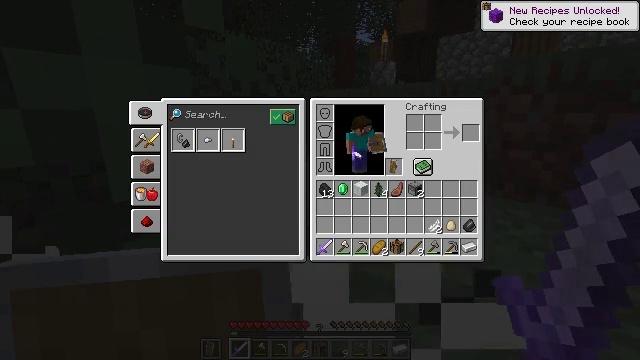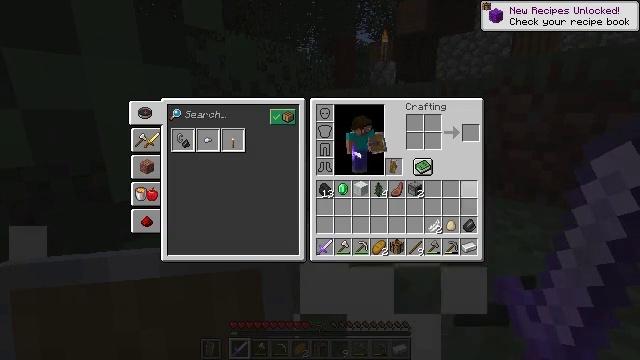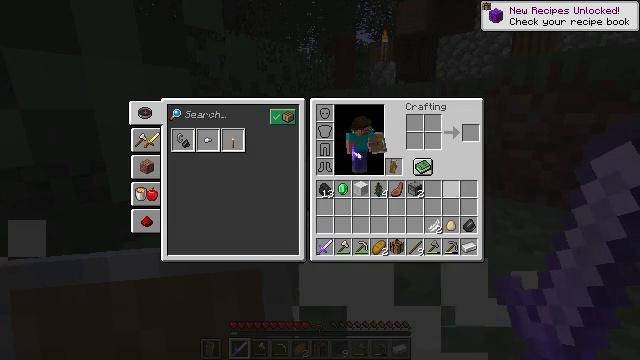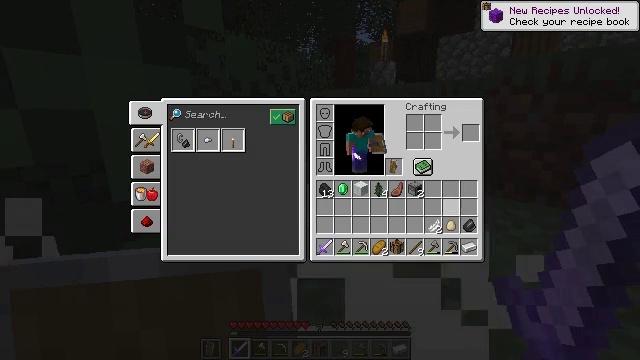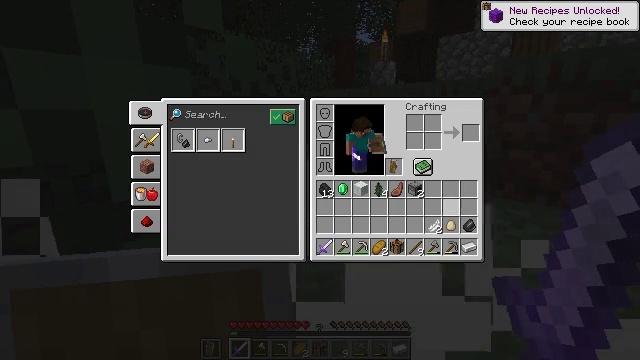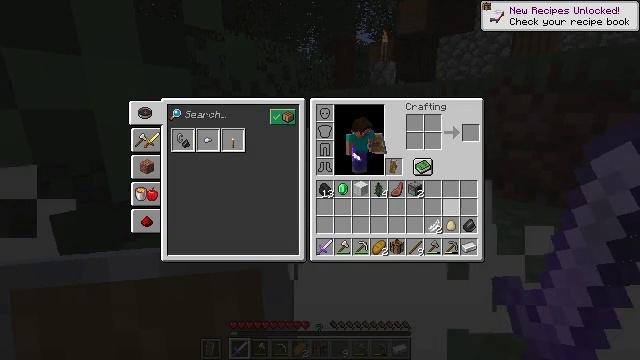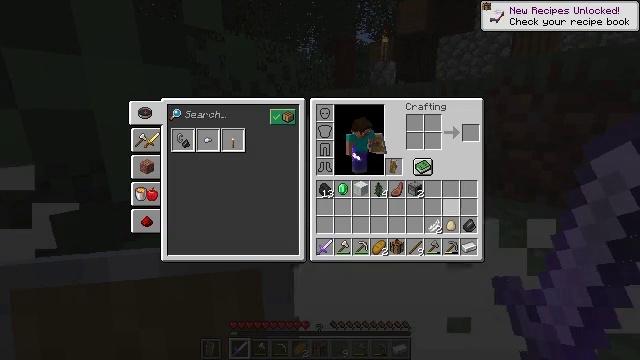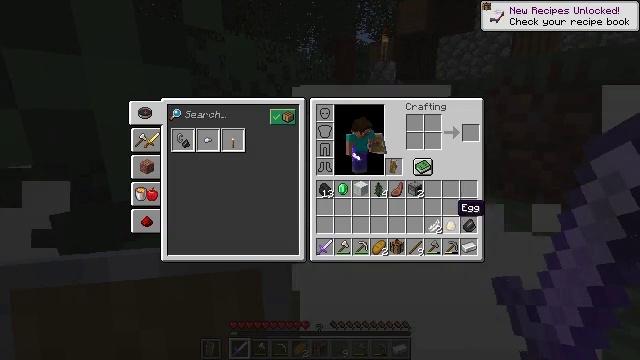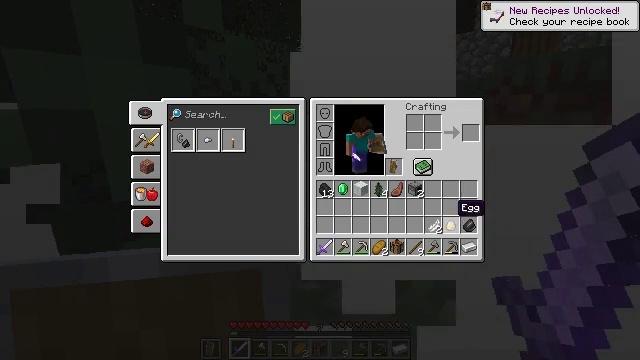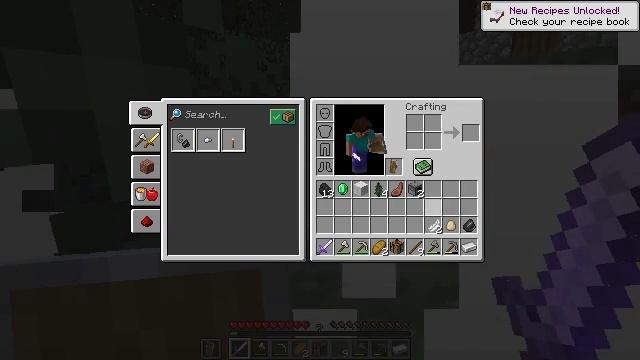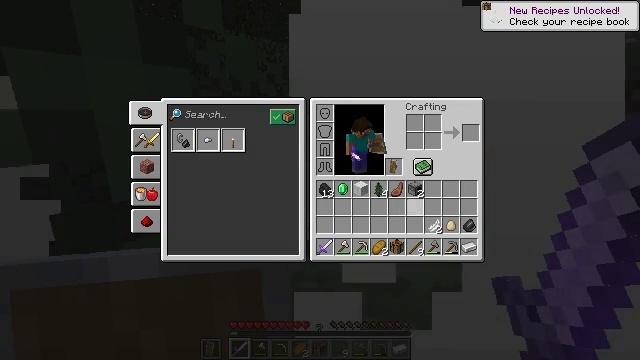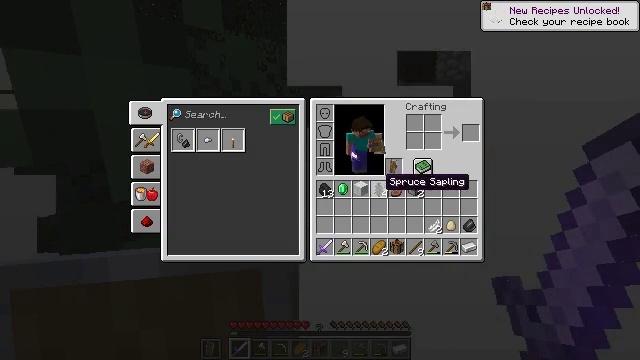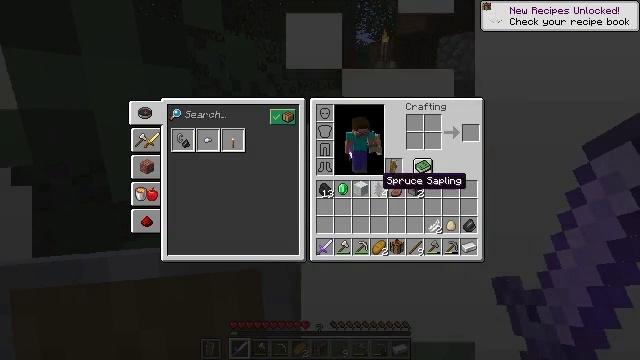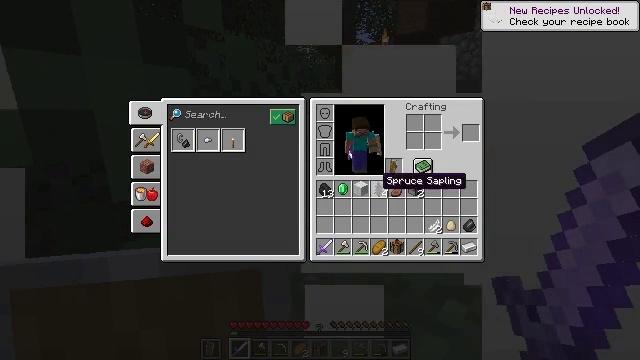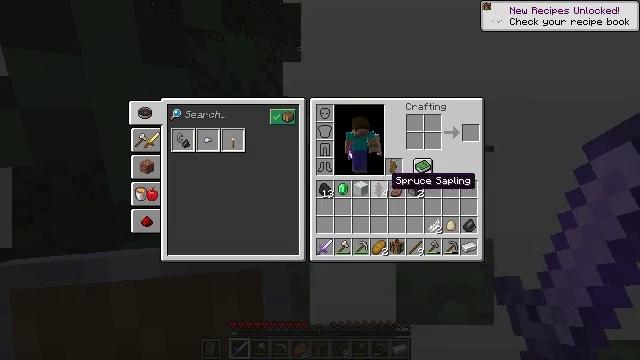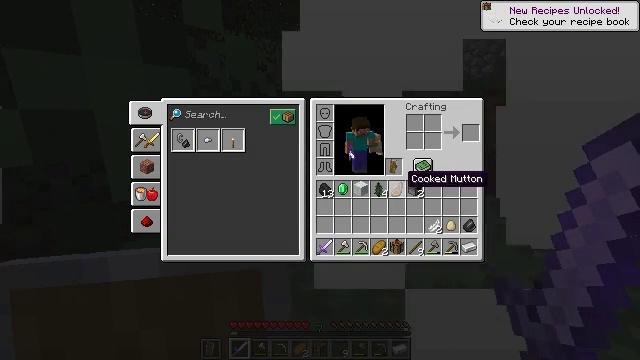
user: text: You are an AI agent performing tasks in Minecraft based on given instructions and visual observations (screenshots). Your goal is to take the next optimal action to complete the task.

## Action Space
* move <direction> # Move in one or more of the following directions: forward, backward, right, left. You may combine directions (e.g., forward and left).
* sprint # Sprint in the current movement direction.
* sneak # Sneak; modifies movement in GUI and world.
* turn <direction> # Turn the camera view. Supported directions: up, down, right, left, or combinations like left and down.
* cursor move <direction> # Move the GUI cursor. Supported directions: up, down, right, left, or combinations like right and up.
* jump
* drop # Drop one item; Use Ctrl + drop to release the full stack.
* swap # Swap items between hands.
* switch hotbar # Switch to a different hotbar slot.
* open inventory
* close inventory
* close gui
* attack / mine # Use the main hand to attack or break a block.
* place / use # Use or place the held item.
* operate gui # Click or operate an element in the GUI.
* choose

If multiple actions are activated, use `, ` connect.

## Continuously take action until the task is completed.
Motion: motion action
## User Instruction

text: Break the bookshelf for books.
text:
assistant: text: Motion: cursor move down
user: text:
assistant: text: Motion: cursor move left and down
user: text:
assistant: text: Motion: cursor move left and down
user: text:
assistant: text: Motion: no_op
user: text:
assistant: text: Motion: no_op
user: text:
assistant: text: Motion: no_op
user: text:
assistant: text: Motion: no_op
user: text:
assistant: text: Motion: no_op
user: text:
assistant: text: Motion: cursor move left
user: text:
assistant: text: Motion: cursor move left and up
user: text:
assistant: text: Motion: cursor move left and up
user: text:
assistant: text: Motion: no_op
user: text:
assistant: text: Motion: no_op
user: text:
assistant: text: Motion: cursor move right
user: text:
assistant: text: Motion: cursor move right
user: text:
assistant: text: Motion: no_op
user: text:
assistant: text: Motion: no_op
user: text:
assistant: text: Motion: no_op
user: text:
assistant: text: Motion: no_op
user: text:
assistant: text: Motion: no_op
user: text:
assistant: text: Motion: no_op
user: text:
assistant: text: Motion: no_op
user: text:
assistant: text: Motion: no_op
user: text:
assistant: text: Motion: operate gui
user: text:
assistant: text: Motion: operate gui
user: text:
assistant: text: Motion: close inventory
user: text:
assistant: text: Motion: close inventory
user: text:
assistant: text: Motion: close inventory
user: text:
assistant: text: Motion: no_op
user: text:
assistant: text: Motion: turn down